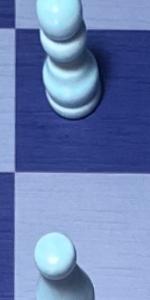
Label: Empty